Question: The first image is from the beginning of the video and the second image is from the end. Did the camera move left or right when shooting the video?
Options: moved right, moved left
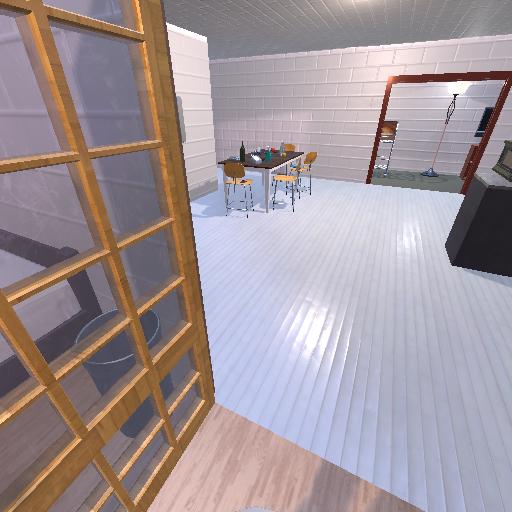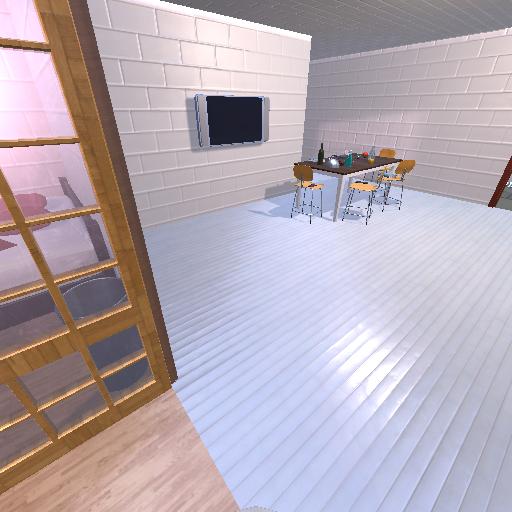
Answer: moved right